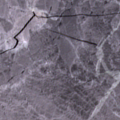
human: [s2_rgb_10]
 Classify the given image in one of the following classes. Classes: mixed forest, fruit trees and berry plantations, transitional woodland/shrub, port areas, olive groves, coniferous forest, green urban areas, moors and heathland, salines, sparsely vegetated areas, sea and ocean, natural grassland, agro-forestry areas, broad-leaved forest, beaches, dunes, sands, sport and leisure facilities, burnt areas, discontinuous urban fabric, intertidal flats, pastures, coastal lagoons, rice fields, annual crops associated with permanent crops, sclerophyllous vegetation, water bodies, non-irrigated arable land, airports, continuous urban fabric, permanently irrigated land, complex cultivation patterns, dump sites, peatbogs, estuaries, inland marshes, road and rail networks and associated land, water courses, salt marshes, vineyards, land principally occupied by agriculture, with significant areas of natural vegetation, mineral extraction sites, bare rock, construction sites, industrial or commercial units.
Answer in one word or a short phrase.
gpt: sea and ocean